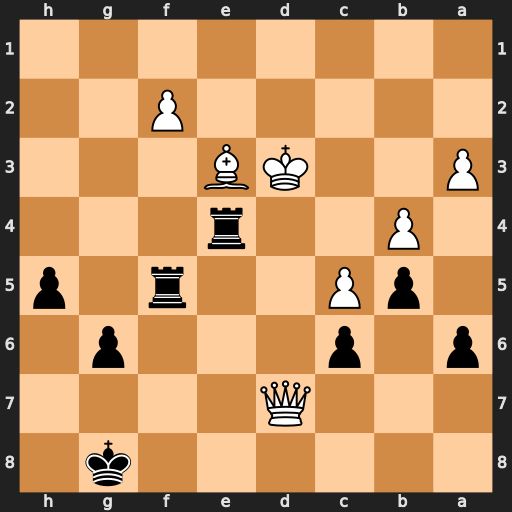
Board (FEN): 6k1/3Q4/p1p3p1/1pP2r1p/1P2r3/P2KB3/5P2/8
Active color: b
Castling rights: -
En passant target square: -
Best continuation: Rd5+ Qxd5+ cxd5